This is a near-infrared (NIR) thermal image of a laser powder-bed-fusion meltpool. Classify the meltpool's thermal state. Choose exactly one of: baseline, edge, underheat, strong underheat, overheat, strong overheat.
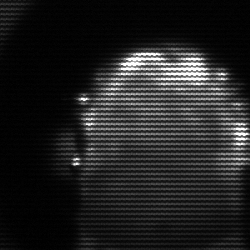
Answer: baseline